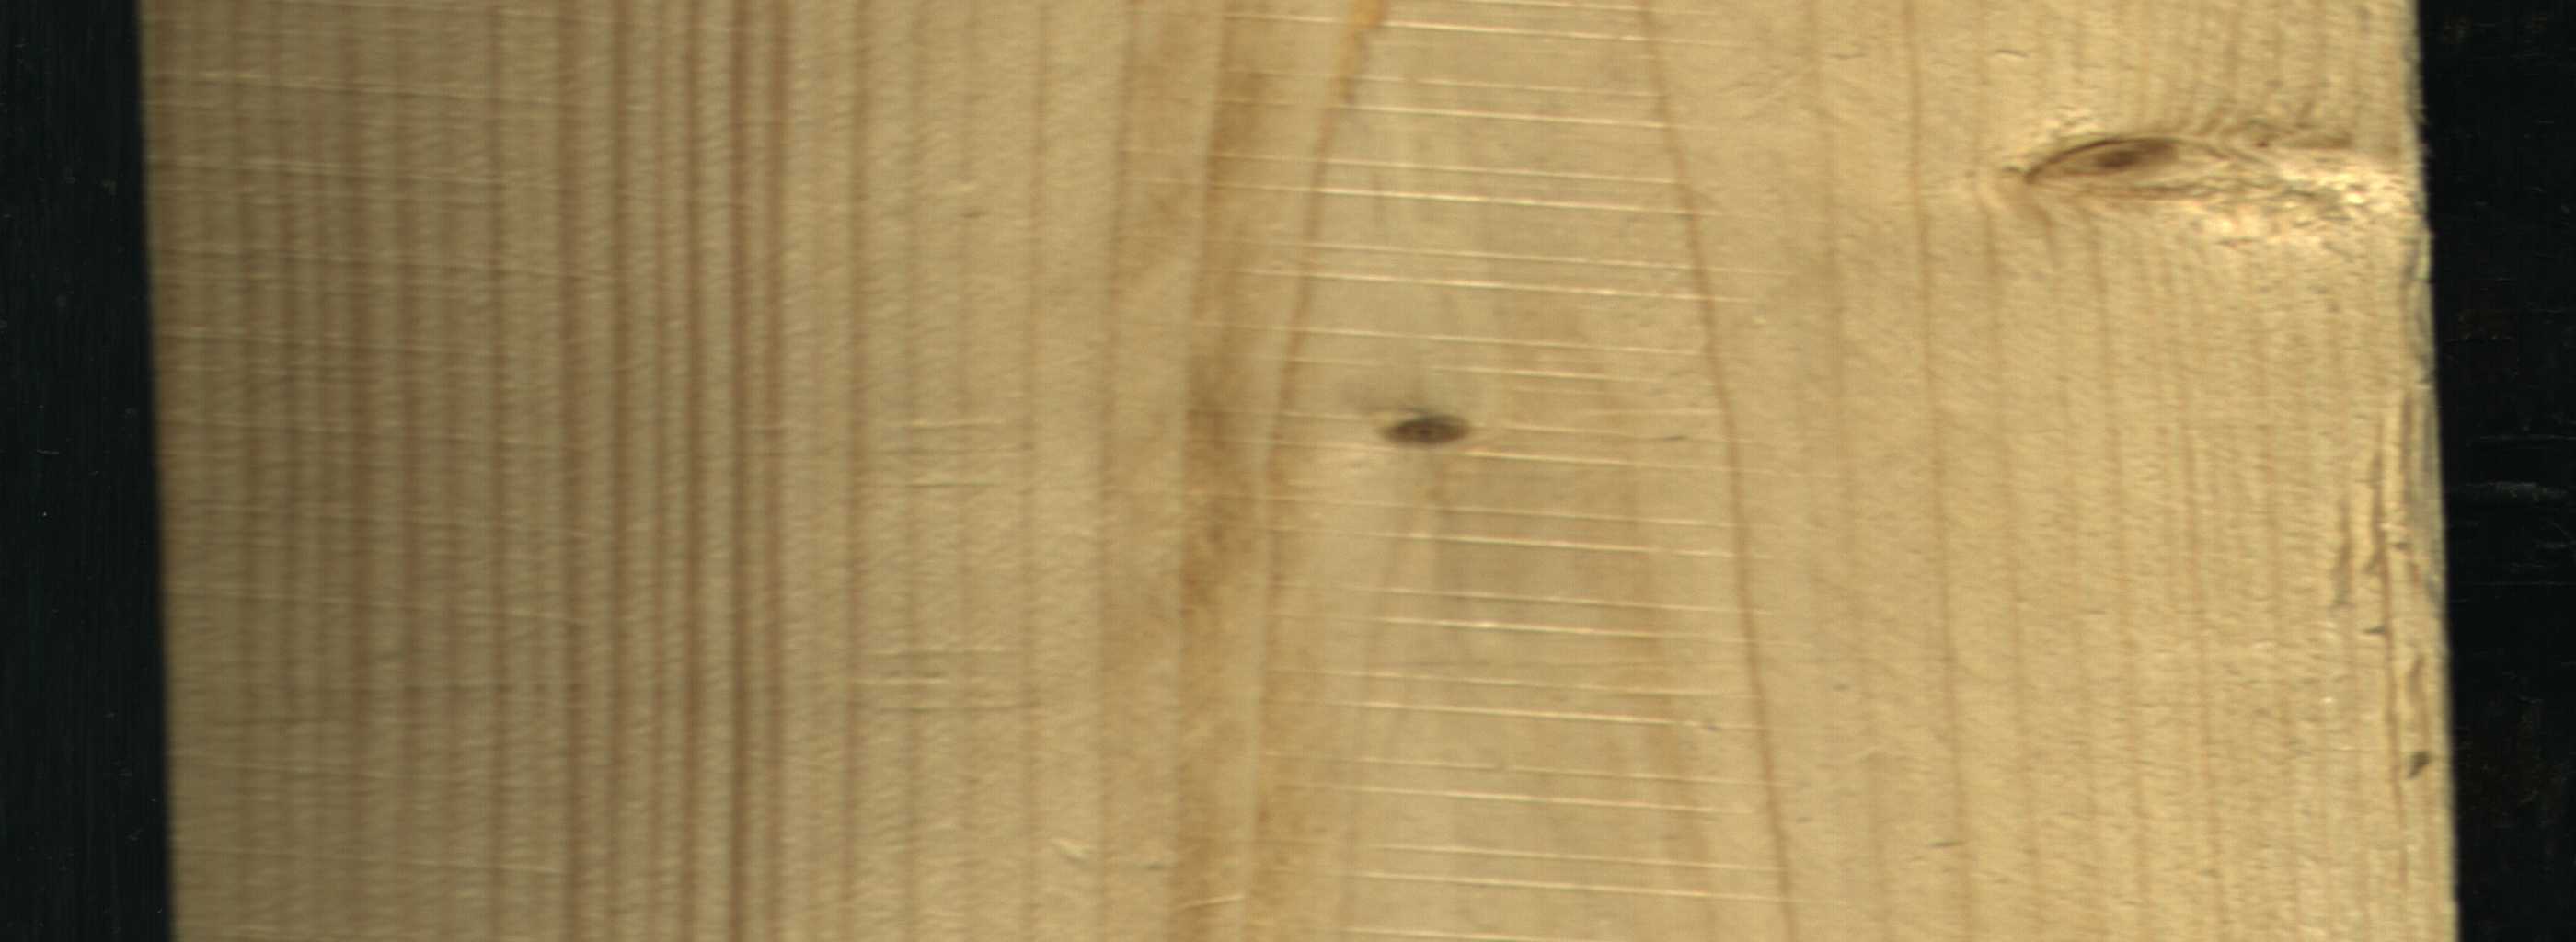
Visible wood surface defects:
Live_Knot
Live_Knot